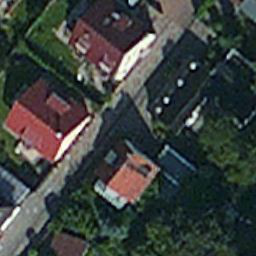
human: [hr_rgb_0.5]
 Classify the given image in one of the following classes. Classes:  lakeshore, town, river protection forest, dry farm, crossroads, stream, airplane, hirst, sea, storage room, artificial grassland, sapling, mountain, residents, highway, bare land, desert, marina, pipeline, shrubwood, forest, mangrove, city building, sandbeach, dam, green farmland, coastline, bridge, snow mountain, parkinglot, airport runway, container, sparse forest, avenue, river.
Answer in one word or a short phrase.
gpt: residents